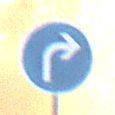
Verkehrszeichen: VorgeschriebeneFahrtrichtungRechts
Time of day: SunriseSunset
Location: Outdoor (Nature)
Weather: Clear
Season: NotSpecified
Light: Natural